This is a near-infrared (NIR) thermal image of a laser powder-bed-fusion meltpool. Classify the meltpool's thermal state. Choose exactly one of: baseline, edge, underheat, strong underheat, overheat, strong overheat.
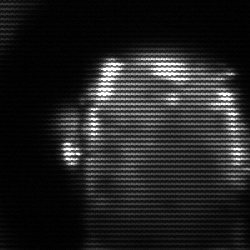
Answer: baseline